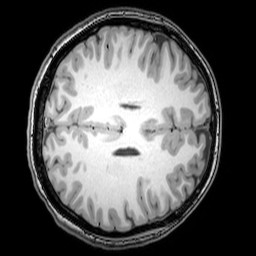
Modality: T1w
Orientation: axial
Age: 21
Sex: female
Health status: healthy
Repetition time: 0.081 s
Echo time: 0.037 s